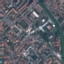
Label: Residential